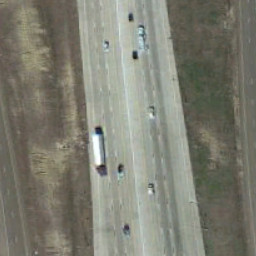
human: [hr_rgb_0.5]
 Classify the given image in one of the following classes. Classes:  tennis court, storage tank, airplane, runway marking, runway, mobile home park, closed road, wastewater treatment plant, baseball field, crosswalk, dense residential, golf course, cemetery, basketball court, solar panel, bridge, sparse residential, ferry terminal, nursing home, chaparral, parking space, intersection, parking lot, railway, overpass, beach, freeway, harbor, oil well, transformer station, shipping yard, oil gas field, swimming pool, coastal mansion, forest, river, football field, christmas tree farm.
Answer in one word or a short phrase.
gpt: freeway